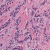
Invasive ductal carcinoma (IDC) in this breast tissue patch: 1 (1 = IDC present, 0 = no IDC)